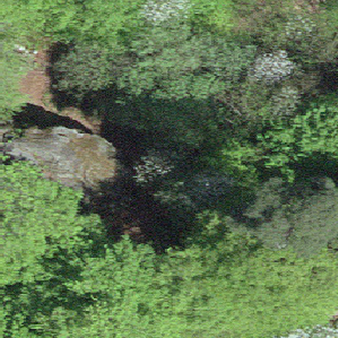
Label: bouldering_area